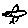
Label: bird